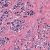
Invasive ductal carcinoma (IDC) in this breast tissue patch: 1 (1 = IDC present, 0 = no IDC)